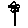
Label: flower